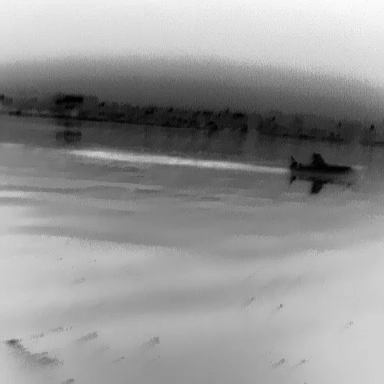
There is a canoe in the infrared image.